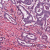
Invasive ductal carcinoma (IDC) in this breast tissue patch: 1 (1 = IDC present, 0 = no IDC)